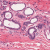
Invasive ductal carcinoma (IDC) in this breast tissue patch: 0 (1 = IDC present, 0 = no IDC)